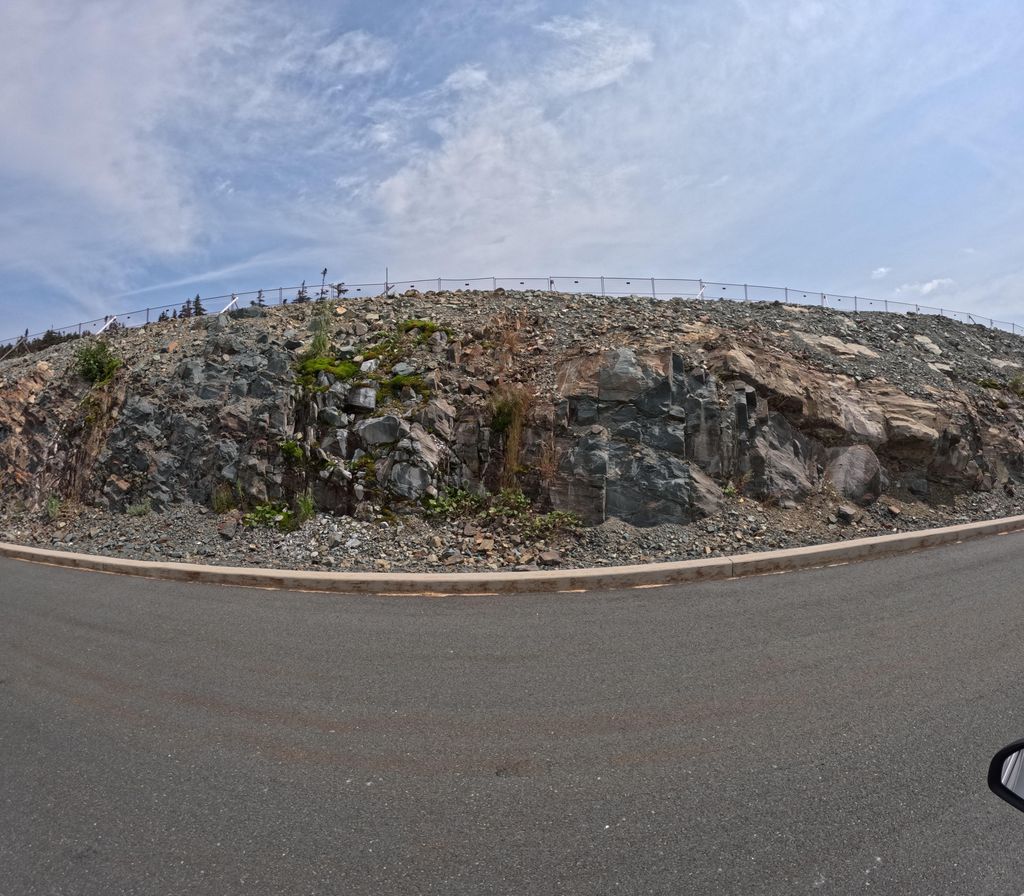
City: st_johns